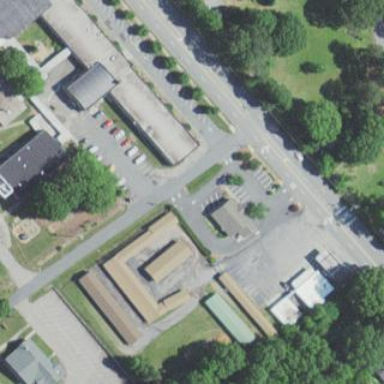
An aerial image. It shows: School building.